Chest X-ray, PA view. Patient: 69 years old, sex F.
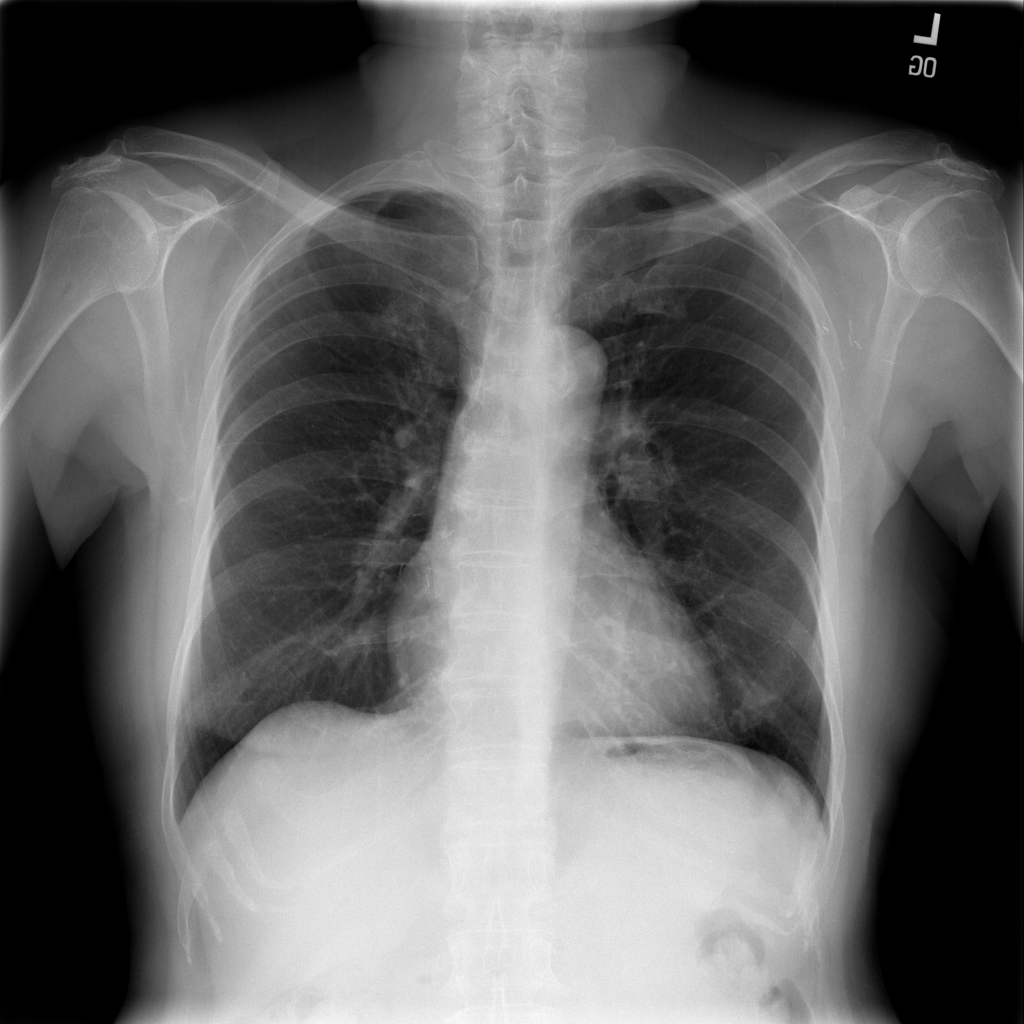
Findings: No Finding